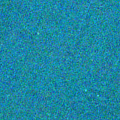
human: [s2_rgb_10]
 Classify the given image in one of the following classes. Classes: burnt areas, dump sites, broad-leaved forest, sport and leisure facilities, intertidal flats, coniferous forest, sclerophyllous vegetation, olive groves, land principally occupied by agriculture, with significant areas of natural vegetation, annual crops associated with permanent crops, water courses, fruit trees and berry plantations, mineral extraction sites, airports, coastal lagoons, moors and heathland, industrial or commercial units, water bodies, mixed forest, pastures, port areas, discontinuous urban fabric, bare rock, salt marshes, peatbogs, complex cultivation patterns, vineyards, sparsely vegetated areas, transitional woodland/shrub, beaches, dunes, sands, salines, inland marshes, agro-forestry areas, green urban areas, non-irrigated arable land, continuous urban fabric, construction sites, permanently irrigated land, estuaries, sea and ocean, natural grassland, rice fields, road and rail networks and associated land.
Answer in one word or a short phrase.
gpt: sea and ocean